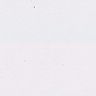
Metastatic tissue present: no